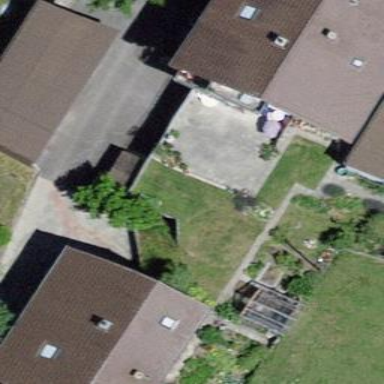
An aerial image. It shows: Residential building.